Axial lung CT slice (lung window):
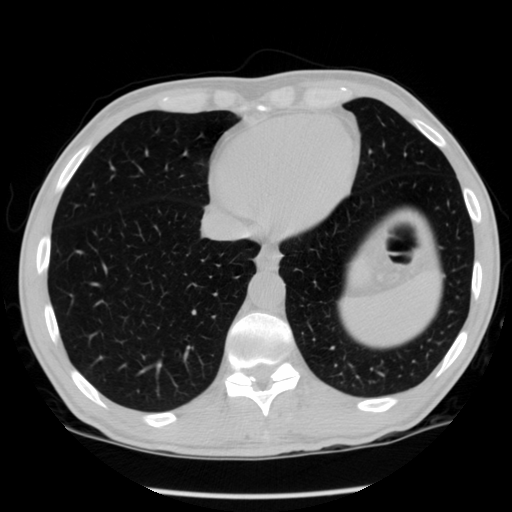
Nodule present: no